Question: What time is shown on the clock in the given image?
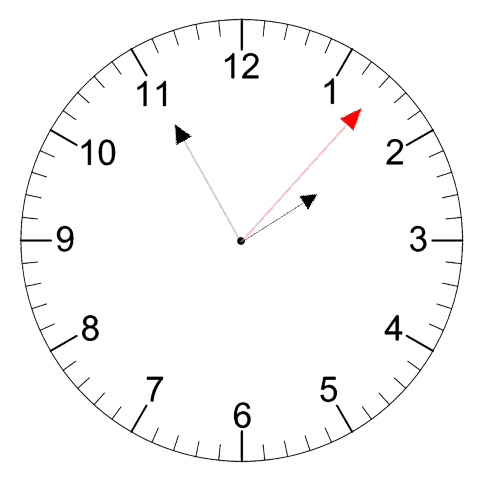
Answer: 01:55:07